【题型】填空题　【知识点】函数　【难度】medium
如图，点\( C \)、\( E \)在坐标轴上，矩形\( OCDE \)分别交某反比例函数于点\( F \)、\( G \)，\( OC=6 \)，\( OE=4 \)，\( \triangle OFG \)的面积为\( 9 \)，则该反比例函数解析式为\(\underline{\quad\quad}\).

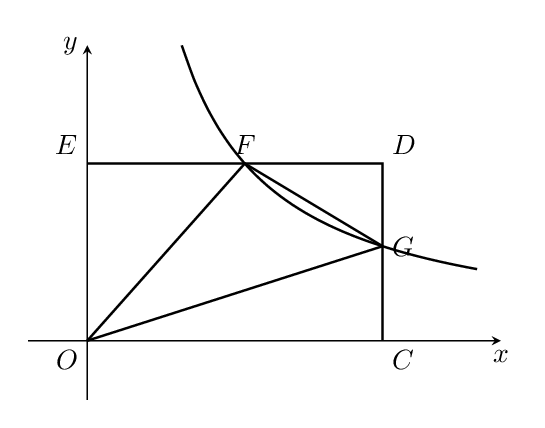
【解答】
\noindent
【答案】\( y=\dfrac{12}{x} \)

\vspace{0.5em}
\noindent
【分析】本题考查了待定系数法求反比例函数的解析式，矩形的性质，正确地求出反比例函数的解析式是解题的关键.

\vspace{0.5em}
\noindent
由反比例函数\( k \)的几何意义得到\( \triangle OCG \)的面积\( = \triangle OEF \)的面积\( =\dfrac{k}{2} \)，根据\( \triangle OFG \)的面积\( = \)矩形的面积\( - \triangle OCG \)的面积\( - \triangle OEF \)的面积\( - \triangle DFG \)的面积可求出\( k \)，即可求出答案.

\vspace{0.5em}
\noindent
【详解】解：设反比例函数解析式为\( y=\dfrac{k}{x} \)，

\vspace{0.5em}
\noindent
\(\because\)矩形\( OCDE \)分别交某反比例函数于点\( F \)、\( G \)，\( OC=6 \)，\( OE=4 \)，

\vspace{0.5em}
\noindent
\(\therefore F\left(\dfrac{k}{4},4\right)\)，\( G\left(6,\dfrac{k}{6}\right) \)，\( \triangle OCG \)的面积\( = \triangle OEF \)的面积\( =\dfrac{k}{2} \)，

\vspace{0.5em}
\noindent
\(\because \triangle OFG\)的面积\( = \)矩形的面积\( - \triangle OCG \)的面积\( - \triangle OEF \)的面积\( - \triangle DFG \)的面积\( =9 \)，矩形的面积\( =4\times 6=24 \)，

\vspace{0.5em}
\noindent
\(\therefore 24-\dfrac{k}{2}-\dfrac{k}{2}-\dfrac{1}{2}\times\left(4-\dfrac{k}{6}\right)\times\left(6-\dfrac{k}{4}\right)=9 \)，

\vspace{0.5em}
\noindent
解得\( k=12 \)（负值已舍去），

\vspace{0.5em}
\noindent
\(\therefore\)反比例函数解析式为\( y=\dfrac{12}{x} \).

\vspace{0.5em}
\noindent
故答案为：\( y=\dfrac{12}{x} \).